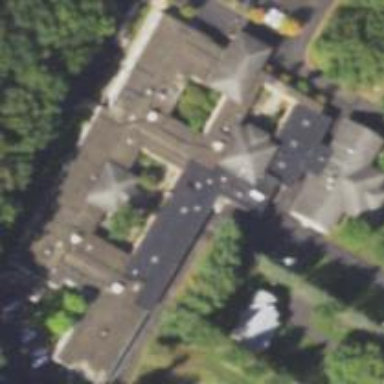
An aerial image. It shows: Nursing home building.